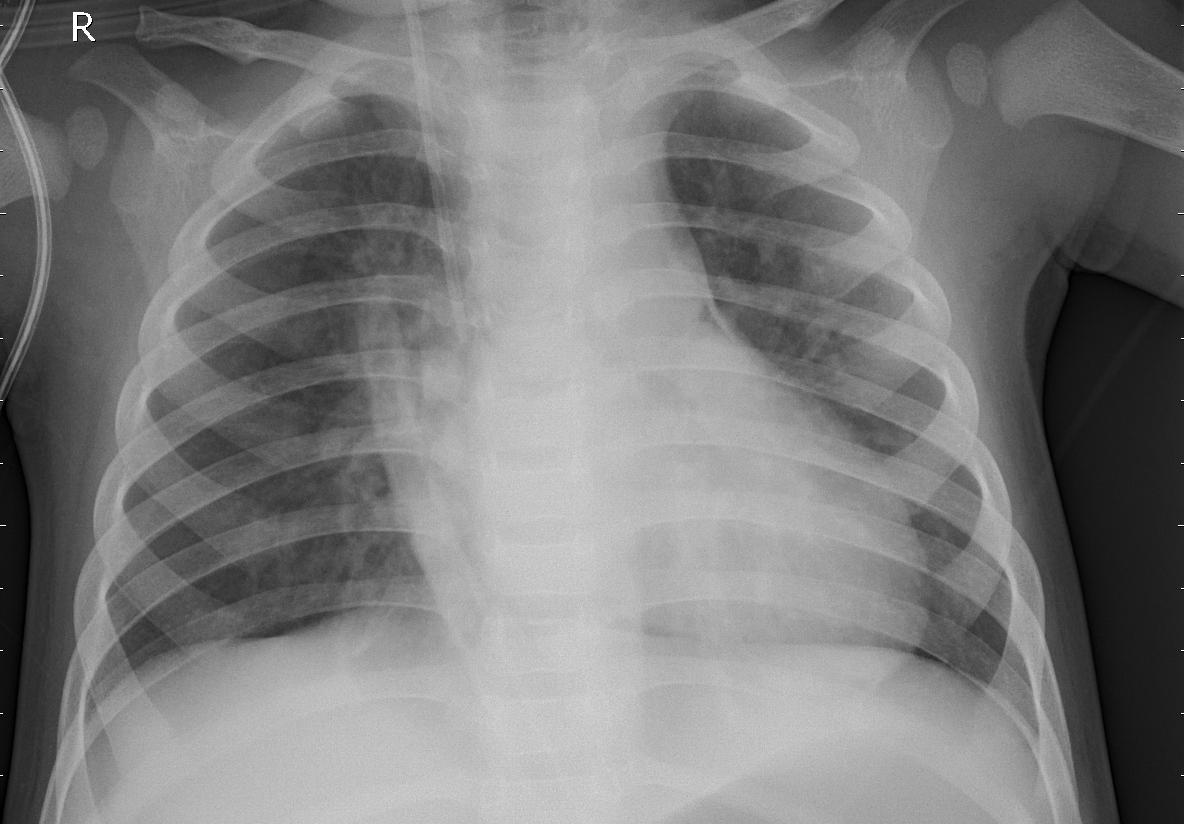
Diagnosis: PNEUMONIA